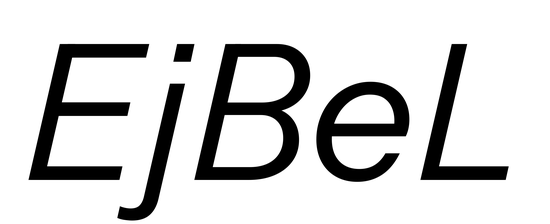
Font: InstrumentSans-Italic_Italic